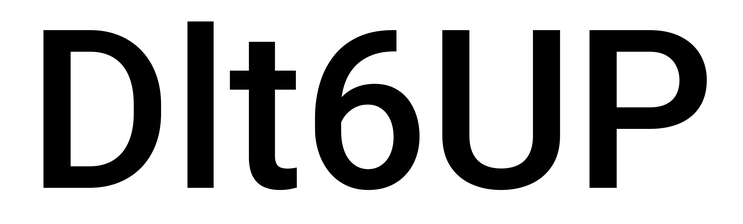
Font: Roboto_Medium